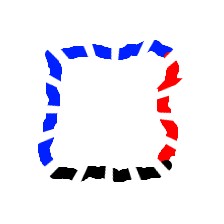
Shape: square